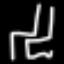
Label: chair